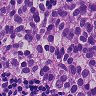
Metastatic tissue present: yes